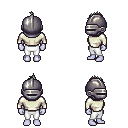
a pixel art fantasy rpg character, female body template, dark elf, purple skin, white long-sleeve shirt, white pants, gray mohawk hairstyle, metal helm, four views (front, back, left, right), 2x2 character sprite sheet, small pixel art, hard edges, no anti-aliasing